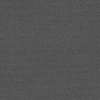
Atmospheric dust classification: dusty